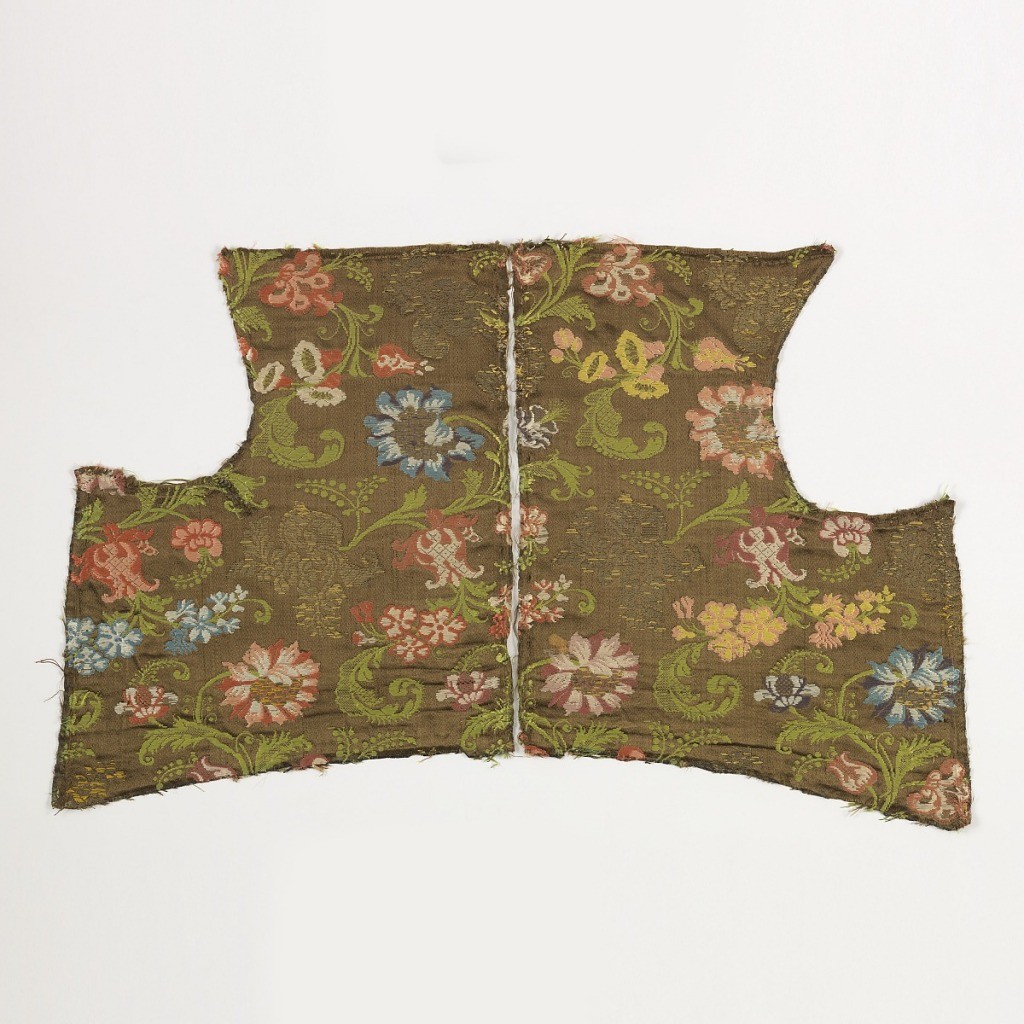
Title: Fragments
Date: late 17th century
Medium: silk Technique: 7&1 satin with discontinuous supplementary wefts
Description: Floral forms on brown ground.